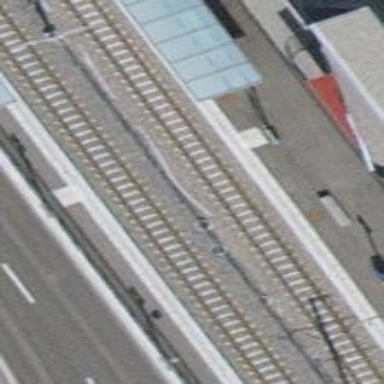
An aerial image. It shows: Light rail stop position for public transport.